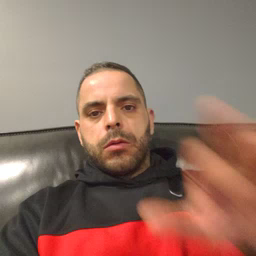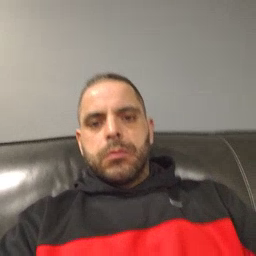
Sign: cowboy